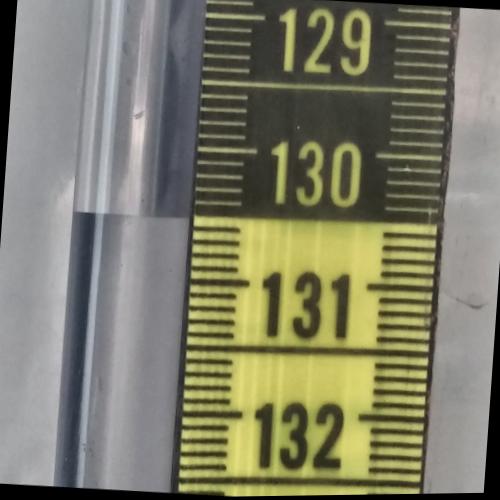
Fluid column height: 130.5 cm